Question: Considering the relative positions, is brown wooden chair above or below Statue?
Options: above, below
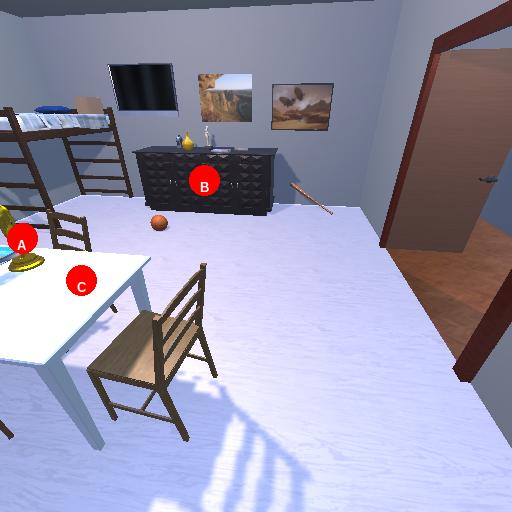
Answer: above